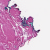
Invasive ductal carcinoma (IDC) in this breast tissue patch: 0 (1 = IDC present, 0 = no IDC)